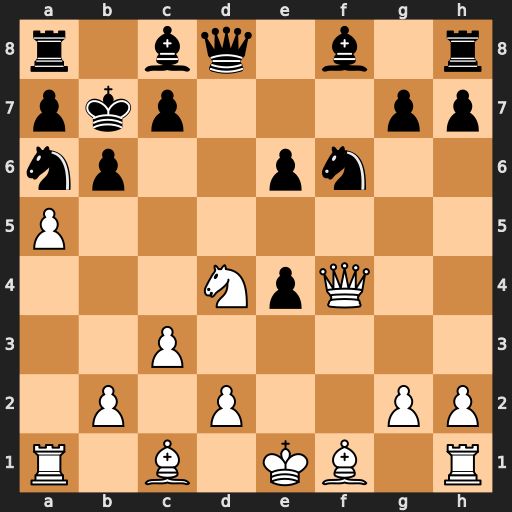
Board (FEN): r1bq1b1r/pkp3pp/np2pn2/P7/3NpQ2/2P5/1P1P2PP/R1B1KB1R
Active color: w
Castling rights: KQ
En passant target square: -
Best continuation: Bxa6+ Kxa6 Qf1+ Kb7 a6+ Kb8 Nc6#